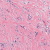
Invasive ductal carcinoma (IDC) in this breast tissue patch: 1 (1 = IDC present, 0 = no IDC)